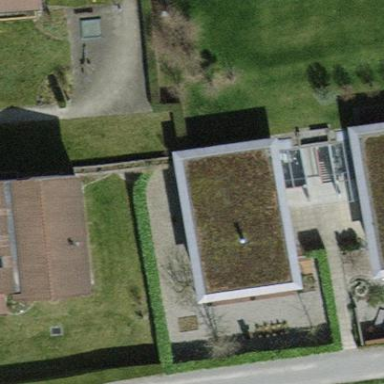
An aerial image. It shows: House with flat roof.